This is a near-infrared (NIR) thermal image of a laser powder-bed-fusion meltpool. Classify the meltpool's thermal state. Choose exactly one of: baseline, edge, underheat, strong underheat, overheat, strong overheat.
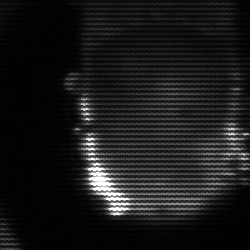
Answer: baseline